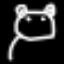
Label: frog